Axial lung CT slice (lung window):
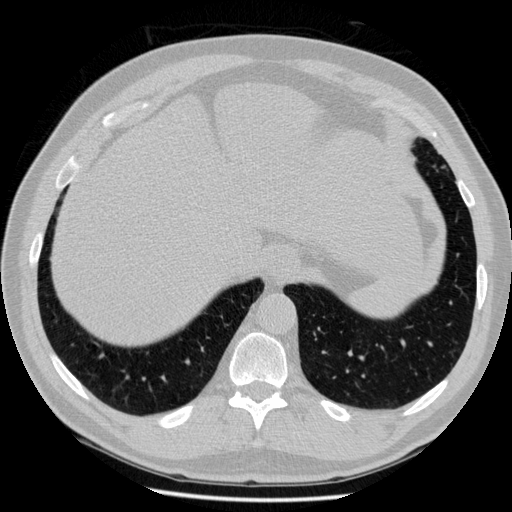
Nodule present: no